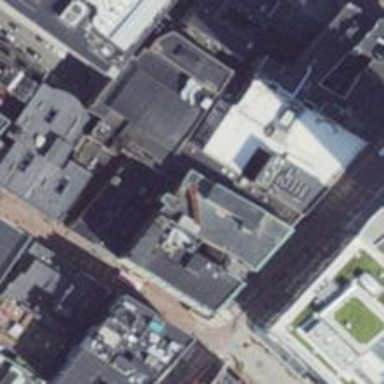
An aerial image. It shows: Historic theatre building.